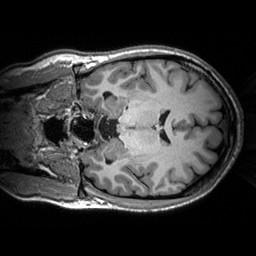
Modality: T1w
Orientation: coronal
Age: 28
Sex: female
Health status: healthy
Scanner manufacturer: siemens
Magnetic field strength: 3 T
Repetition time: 2.53 s
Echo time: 0.00288 s